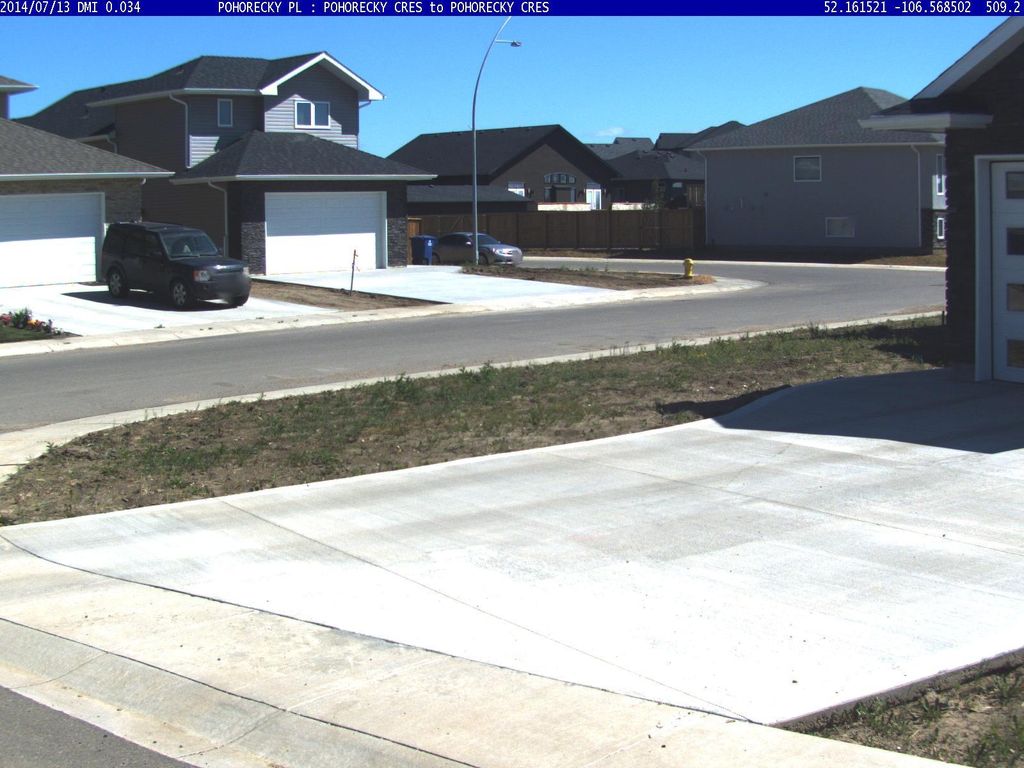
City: saskatoon